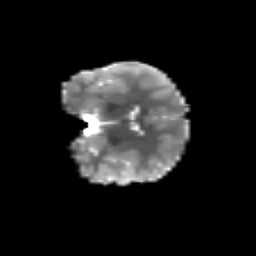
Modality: T2w
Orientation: coronal
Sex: male
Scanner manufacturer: siemens
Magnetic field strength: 3 T
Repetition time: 5 s
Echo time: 0.071 s